Question: I've this query
'''
SELECT *
FROM 't_activities'
WHERE 'uid' =2
AND 'del' =0
AND UNIX_TIMESTAMP( 'time' ) < <PHONE>
ORDER BY 'id' DESC
LIMIT 4
'''
The image below is what is returned.

The time '<PHONE>' is actually converted from the datetime string ''2012-01-25 20:08:05'' using php 'strtotime('2012-01-25 20:08:05')'.
With the query, I'm expecting to load files which were inserted prior to ''2012-01-25 20:08:05'' or '<PHONE>'; but the result still has files inserted after it.
Is there something wrong with the way I handled the conditioning at the query?
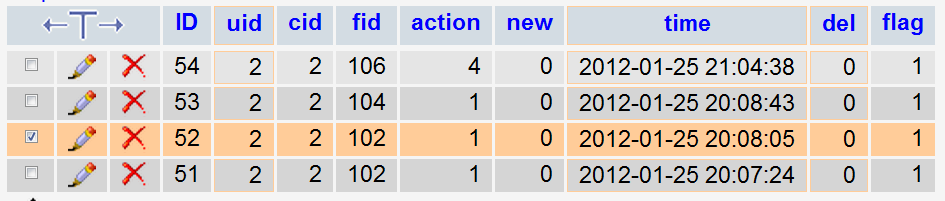
Answer: You don't need to do the timestamp conversion. You can just do:
'''
'time' < '2012-01-25 20:08:05'
'''
You may have timezone issues with the timestamp.